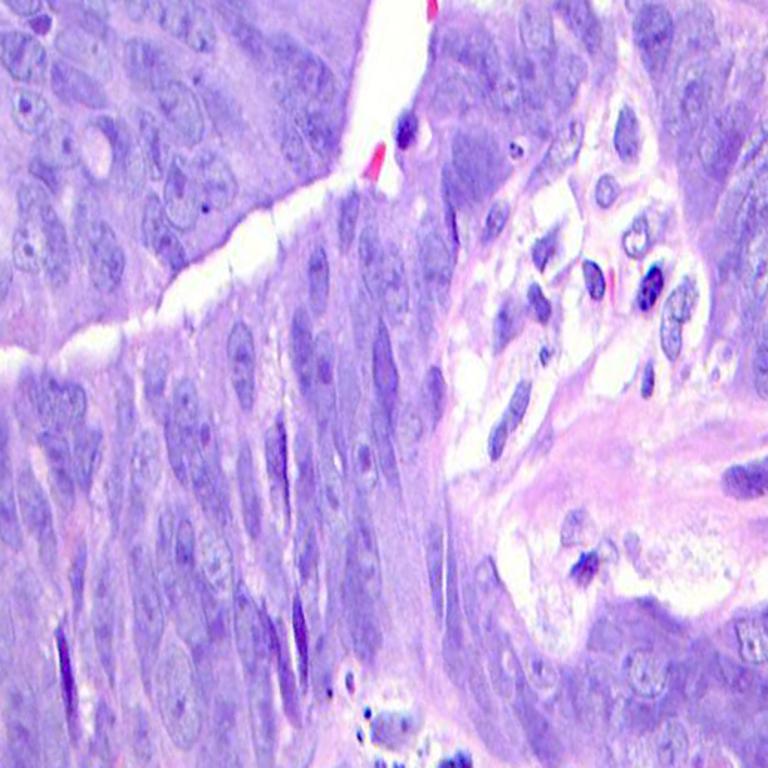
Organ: colon
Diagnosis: adenocarcinomas